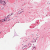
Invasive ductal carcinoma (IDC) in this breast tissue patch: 1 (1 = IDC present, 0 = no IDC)